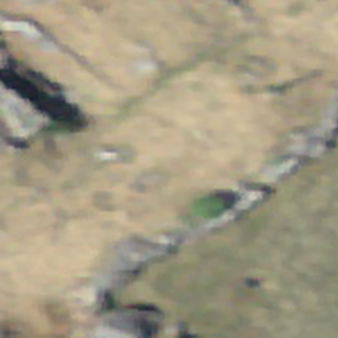
Label: other